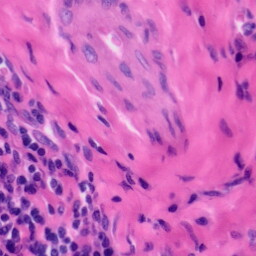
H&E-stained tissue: Tonsil